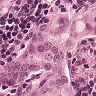
Metastatic tissue present: yes